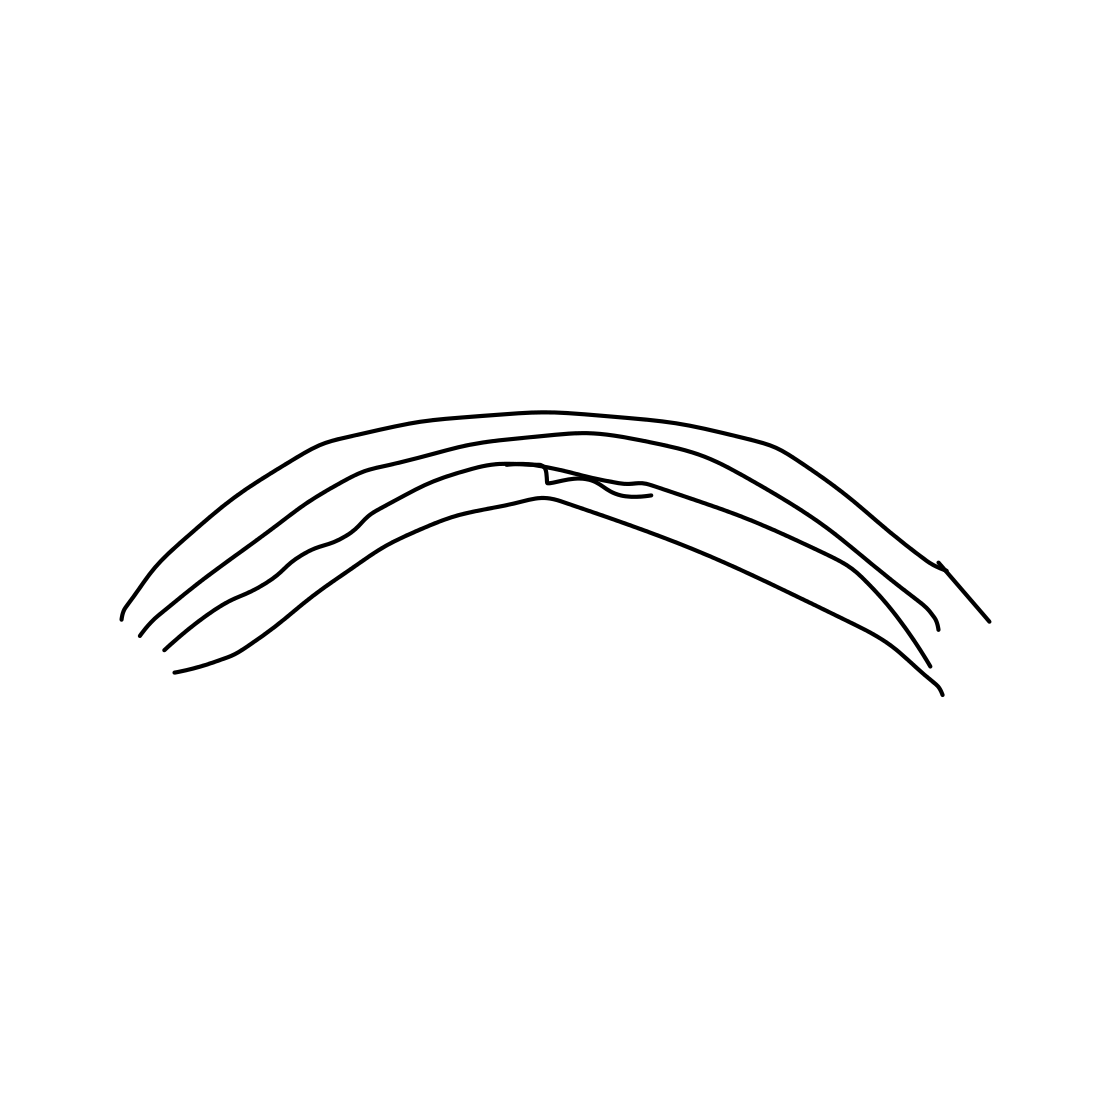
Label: rainbow